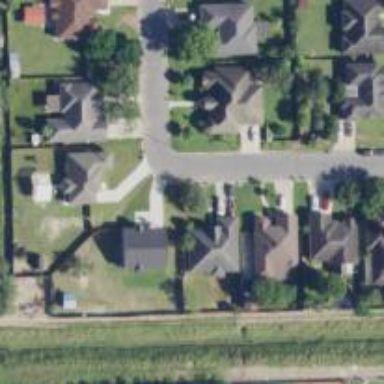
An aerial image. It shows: Residential road.